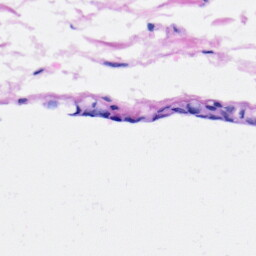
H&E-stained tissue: Heart